Question: I am working on inserting a scale bar into some of my maps. I work with ggmaps and am currently using the ggsn package to insert a scale bar. However, this scale bar is extremely difficult to read on the types of maps I'm working with (see map below). I would like to either (a) find a way to make it easier to read, (b) have the scale bar be outside the map boundaries, or (c) use a different package that allows for easier customization.
Essentially, my code looks something like this. This example should be easily reproducible.
'''
map <- get_map(location = c(146, 15), zoom = 8,
maptype = "satellite", source = "google")
Map <- ggmap(map)
Map + ggsn::scalebar(x.min = 144.5, x.max = 147.5,
y.min = 13.5, y.max = 16.5,
dist = 50, dd2km = TRUE, model = 'WGS84')
'''
And produces a map like the one below, where the scale bar in the bottom right corner is hard to read.

Any ideas? Thank you so much!
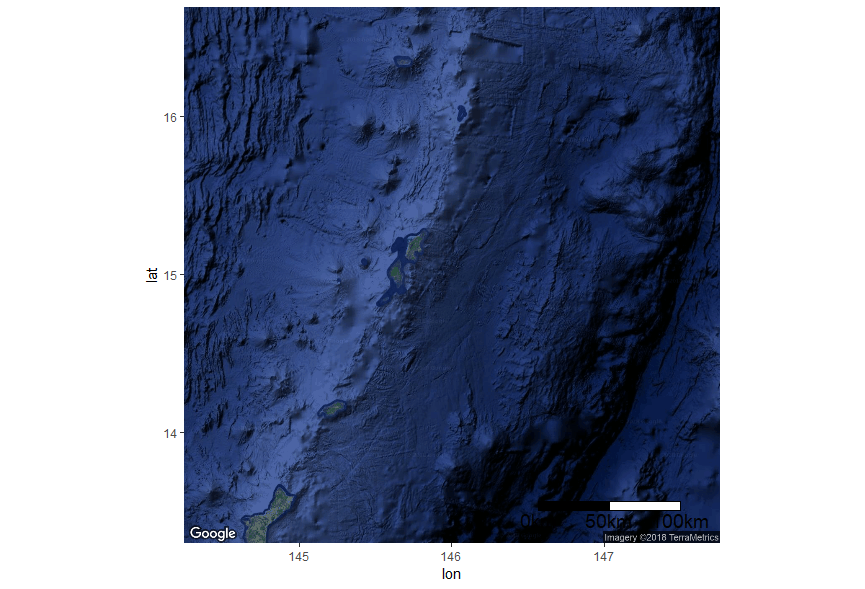
Answer: The development version of 'scalebar' at Github has new arguments, 'st.color' and 'box.fill', which allow better customisation of the bar.
Install that version using:
'''
devtools::install_github('oswaldosantos/ggsn')
'''
And then use :
'''
ggmap(Map) +
my_scalebar(x.min = 144.5, x.max = 147.5,
y.min = 13.5, y.max = 16.5,
dist = 50, dd2km = TRUE, model = 'WGS84',
box.fill = c("yellow", "white), st.color = "white")
'''
<URL>
I think the best approach here is to modify the 'scalebar' function.
First, you need to load the 'ggsn' package and edit the function:
'''
library(ggsn)
my_scalebar <- edit(scalebar)
'''
This should pop up an editor. Modify the top of the function so that it looks like this:
'''
function (data = NULL, location = "bottomright", dist, height = 0.02,
st.dist = 0.02, st.bottom = TRUE, st.size = 5, dd2km = NULL,
model, x.min, x.max, y.min, y.max, anchor = NULL, facet.var = NULL,
facet.lev = NULL, box2_fill = "yellow", legend_color = "white")
{
require(maptools)
'''
We added 3 things:
- 'box2_fill'- 'legend_color'- 'maptools''gcDestination()'
Next, look for the line that begins 'gg.box2' and alter it to use the value for 'box2_fill':
'''
gg.box2 <- geom_polygon(data = box2, aes(x, y), fill = box2_fill,
color = "black")
'''
Then, edit the section near the bottom of the function to use the value for 'legend_color':
'''
else {
gg.legend <- annotate("text", label = paste0(legend[,
"text"], "km"), x = x.st.pos, y = st.dist, size = st.size,
color = legend_color)
}
'''
Saving will close the editor and save the new function 'my_scalebar' to your work space.
Now you can use the new function. You can either supply values to the new arguments 'box2_fill =' and 'legend_color =', or just try the defaults:
'''
ggmap(Map) +
my_scalebar(x.min = 144.5, x.max = 147.5,
y.min = 13.5, y.max = 16.5,
dist = 50, dd2km = TRUE, model = 'WGS84')
'''
And if you think your edits are useful, you could suggest them to the package developer using a pull request <URL>. NOTE: it looks like the developer has started to address this issue, since the Github version of 'scalebar' has new 'box.fill' and 'st.color' arguments.